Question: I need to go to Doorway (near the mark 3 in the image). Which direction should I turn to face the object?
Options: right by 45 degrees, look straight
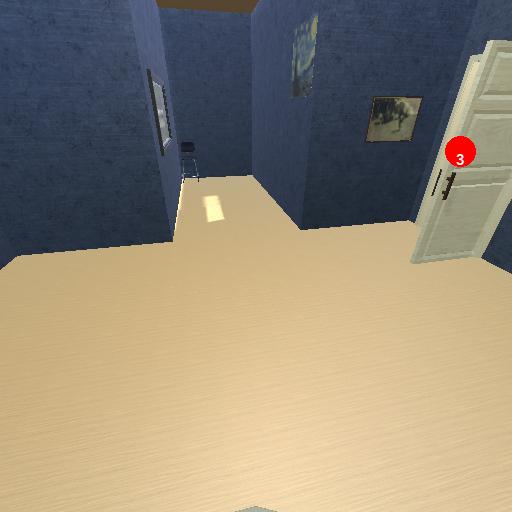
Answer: right by 45 degrees